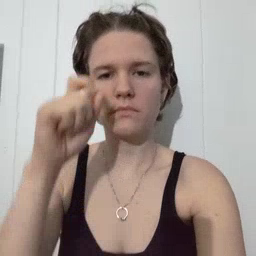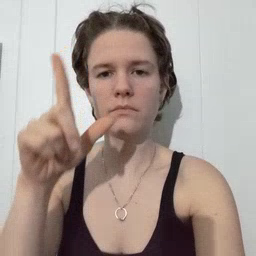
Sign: wake